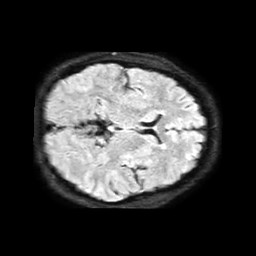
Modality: FLAIR
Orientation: axial
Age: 44
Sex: female
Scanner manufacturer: philips
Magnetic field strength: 1.5 T
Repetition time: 6 s
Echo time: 0.1016 s